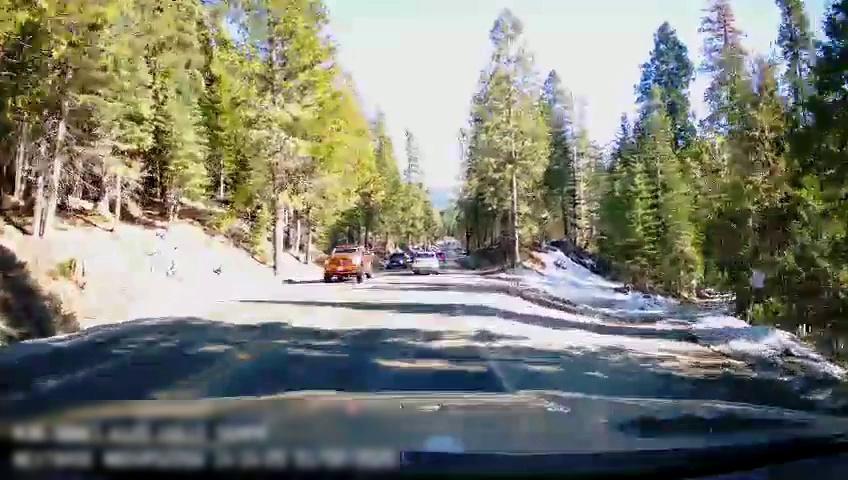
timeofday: Day
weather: Sunny
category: Drivable Space
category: Vehicles | Truck
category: Vehicles | SUV
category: Vehicles | SUV
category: Lanes | Current Lane